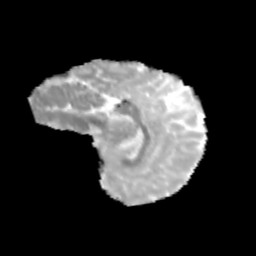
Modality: MD
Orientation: sagittal
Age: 9
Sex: male
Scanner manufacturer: siemens
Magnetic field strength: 3 T
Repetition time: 3.8 s
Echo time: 0.07 s